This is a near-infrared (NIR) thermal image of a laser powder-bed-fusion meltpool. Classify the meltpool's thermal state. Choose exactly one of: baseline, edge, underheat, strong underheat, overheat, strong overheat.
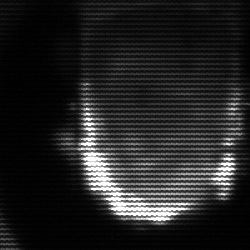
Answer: baseline